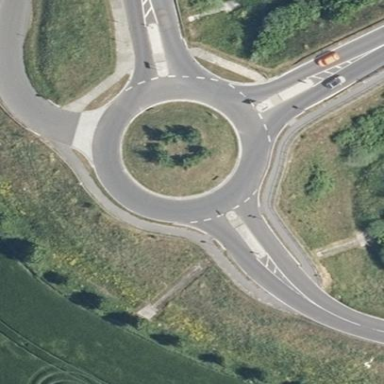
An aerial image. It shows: Secondary road with asphalt surface leading to roundabout.